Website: apple
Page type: customer-info-address
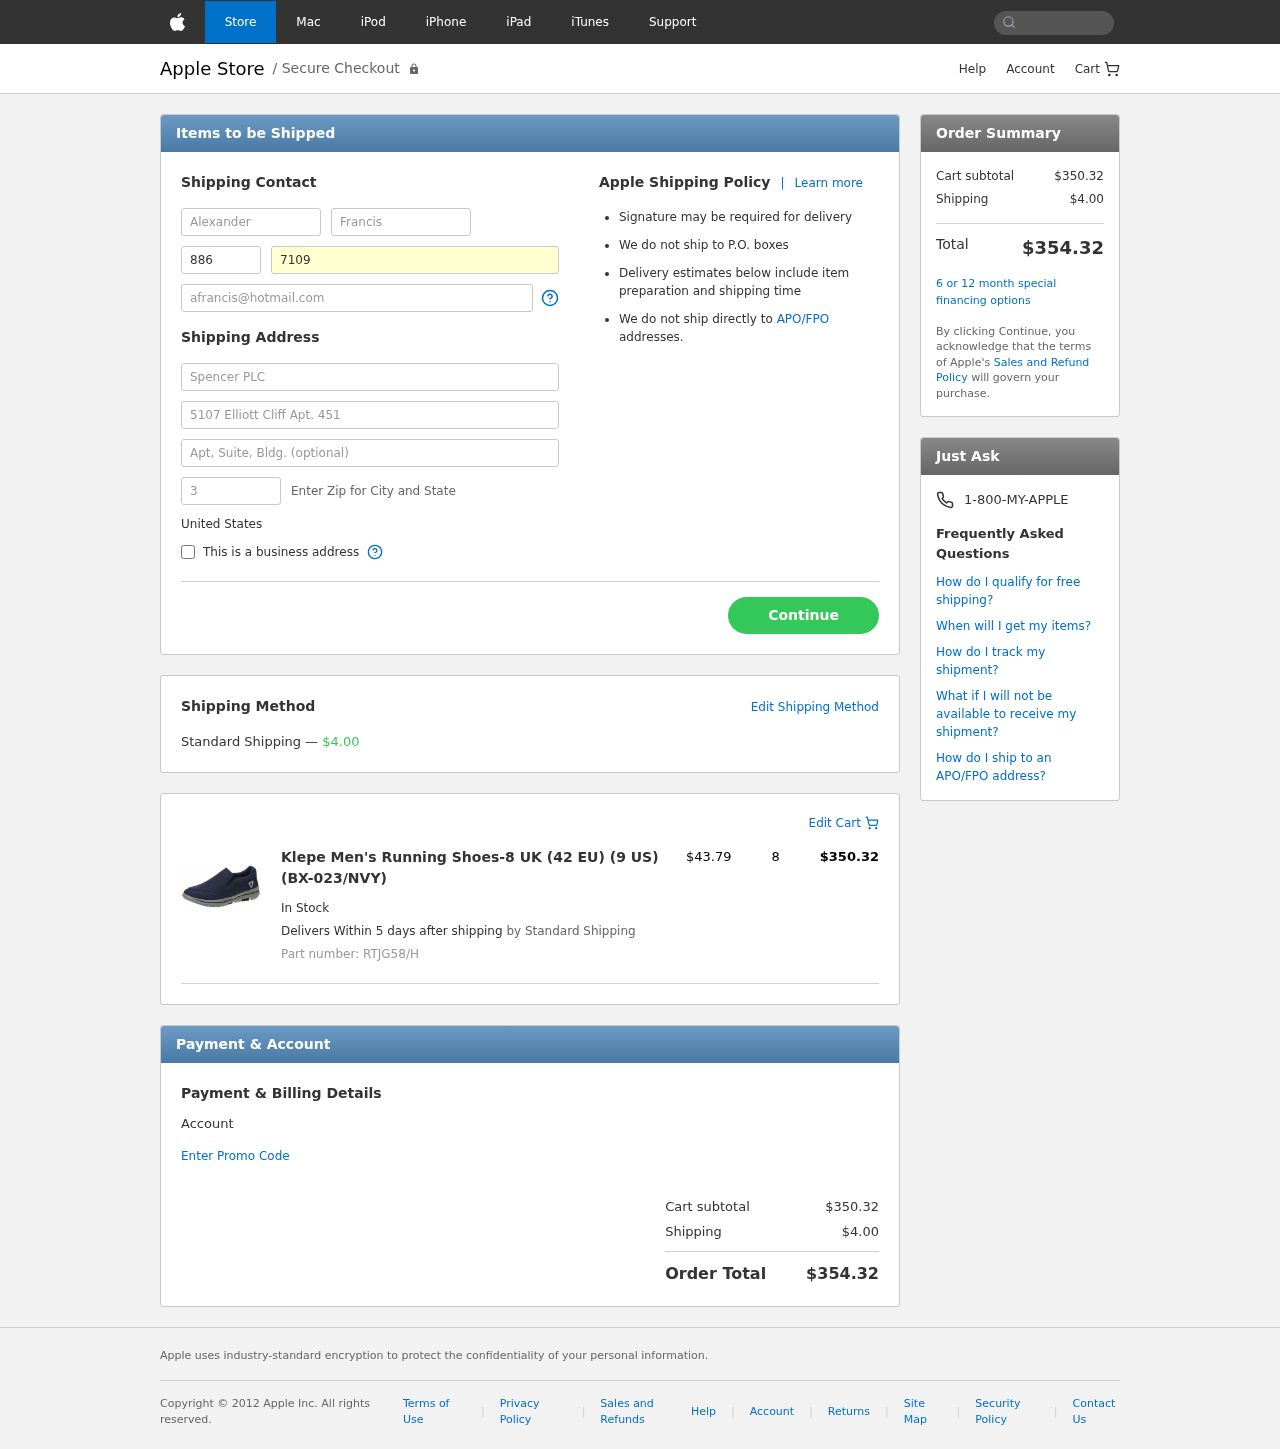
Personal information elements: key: PII_COUNTRY
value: United States
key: PII_FIRSTNAME
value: Alexander
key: PII_LASTNAME
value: Francis
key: PII_PHONE_AREA
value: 886
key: PII_PHONE_LINE
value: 7109
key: PII_EMAIL
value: afrancis@hotmail.com
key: PII_COMPANY
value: Spencer PLC
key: PII_STREET
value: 5107 Elliott Cliff Apt. 451
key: PII_POSTCODE
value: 31206
Product elements: key: PRODUCT1_NAME
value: Klepe Men's Running Shoes-8 UK (42 EU) (9 US) (BX-023/NVY)
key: PRODUCT1_PRICE
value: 43.79
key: PRODUCT1_QUANTITY
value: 8
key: PRODUCT1_SKU
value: RTJG58/H
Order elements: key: ORDER_SHIPPING_COST
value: $4.00
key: ORDER_ITEM_TOTAL
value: $350.32
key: ORDER_SUBTOTAL
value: $350.32
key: ORDER_TOTAL
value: $354.32